Aerial crown-view tile of a tropical tree (Barro Colorado Island, Panama), acquired 20241014:
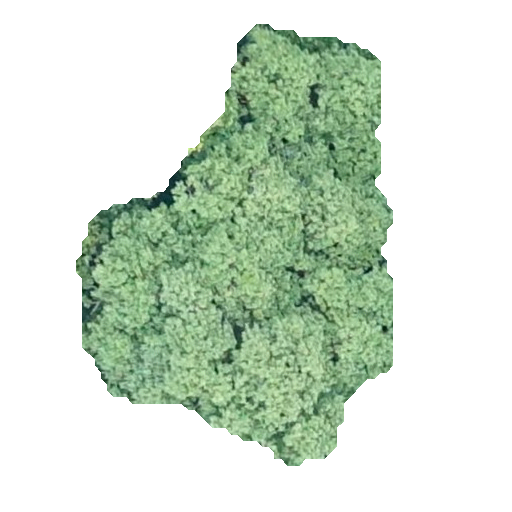
Species: Hieronyma alchorneoides
GBIF accepted scientific name: Hieronyma alchorneoides
Crown area: 144.049 m²